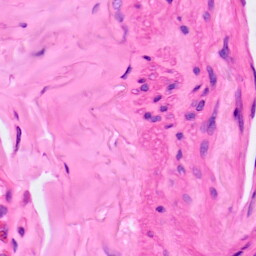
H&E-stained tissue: Lung